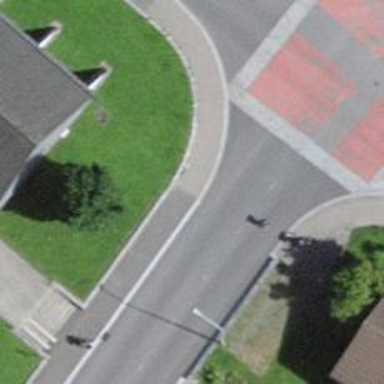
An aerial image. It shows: Sidewalk.